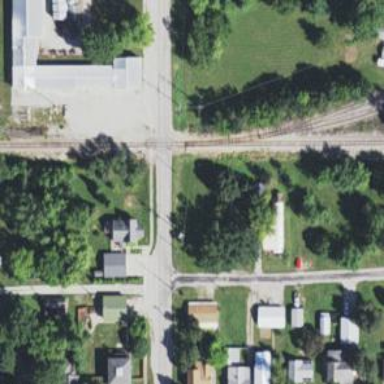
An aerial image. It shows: Level crossing along the railway.